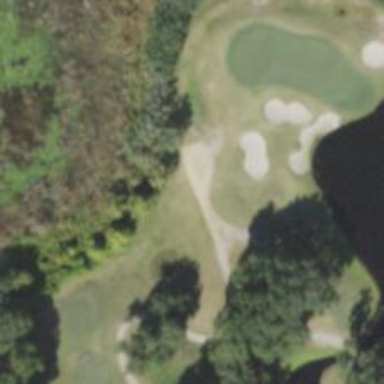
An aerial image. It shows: Path for golf carts.